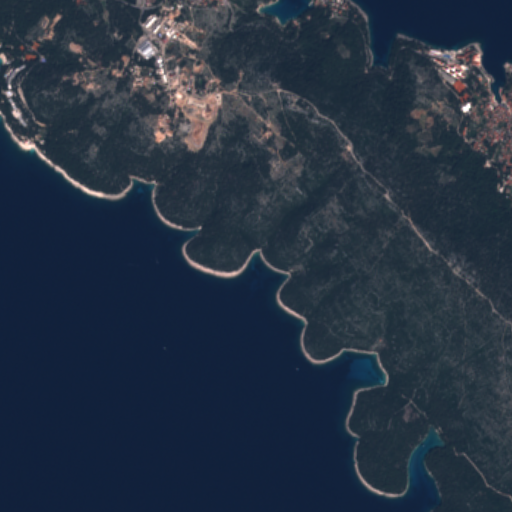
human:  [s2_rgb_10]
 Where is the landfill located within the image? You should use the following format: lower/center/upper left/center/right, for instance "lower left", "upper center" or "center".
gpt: The landfill is located in the upper center of the image.
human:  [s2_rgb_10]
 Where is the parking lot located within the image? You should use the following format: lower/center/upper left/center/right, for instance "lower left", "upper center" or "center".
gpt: The parking lot is located in the upper of the image.
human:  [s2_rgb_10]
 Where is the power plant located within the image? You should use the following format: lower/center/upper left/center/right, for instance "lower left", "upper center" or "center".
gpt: There is no power plant in the image.